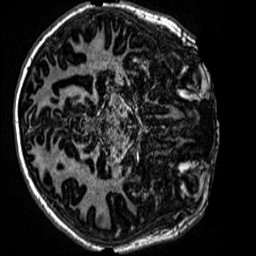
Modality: MP2RAGE
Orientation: axial
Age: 13
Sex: male
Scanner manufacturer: siemens
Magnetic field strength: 3 T
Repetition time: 4 s
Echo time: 0.00299 s